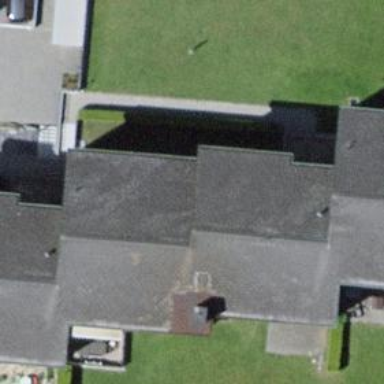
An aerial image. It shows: Building.